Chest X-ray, PA view. Patient: 51 years old, sex M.
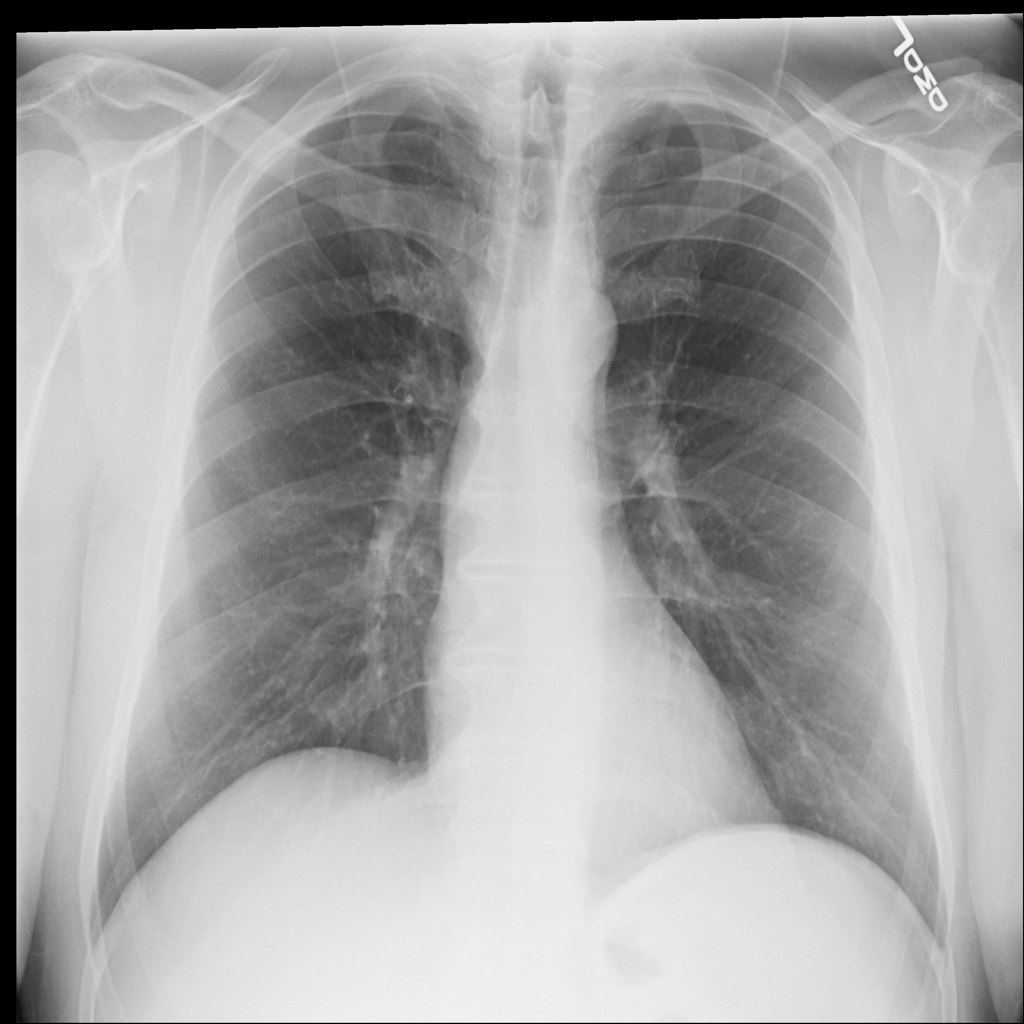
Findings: No Finding